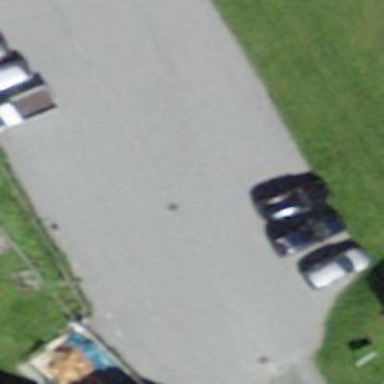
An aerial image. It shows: Parking area with asphalt surface.